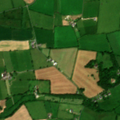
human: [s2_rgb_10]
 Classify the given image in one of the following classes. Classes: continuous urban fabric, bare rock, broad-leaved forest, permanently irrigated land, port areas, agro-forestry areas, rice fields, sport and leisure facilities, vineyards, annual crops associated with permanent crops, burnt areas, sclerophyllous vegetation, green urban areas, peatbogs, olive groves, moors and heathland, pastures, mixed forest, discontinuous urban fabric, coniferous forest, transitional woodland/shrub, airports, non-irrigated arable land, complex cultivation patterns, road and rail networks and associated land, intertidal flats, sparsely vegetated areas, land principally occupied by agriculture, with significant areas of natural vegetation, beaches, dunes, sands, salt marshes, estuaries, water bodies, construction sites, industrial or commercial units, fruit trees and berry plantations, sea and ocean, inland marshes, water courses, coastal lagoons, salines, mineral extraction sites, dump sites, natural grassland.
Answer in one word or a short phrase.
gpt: pastures